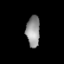
Tissue: lung
Cell type: Epithelial cells
Senescence score: 0.2179
Nuclear area (px): 415
Mean DAPI intensity: 148.407